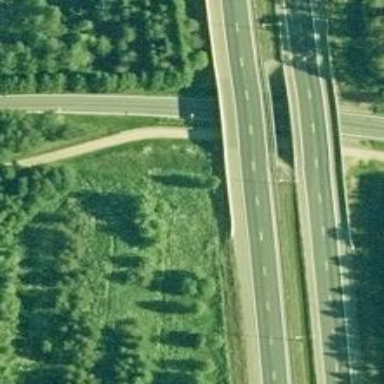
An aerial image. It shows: Bridge over motorway.